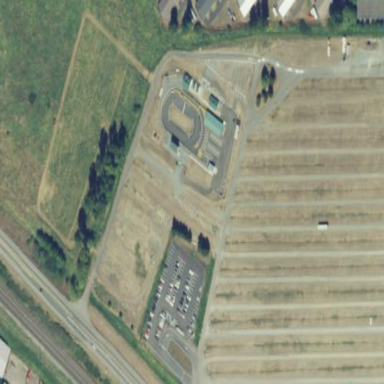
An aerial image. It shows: Motor sports centre located on leisure land.